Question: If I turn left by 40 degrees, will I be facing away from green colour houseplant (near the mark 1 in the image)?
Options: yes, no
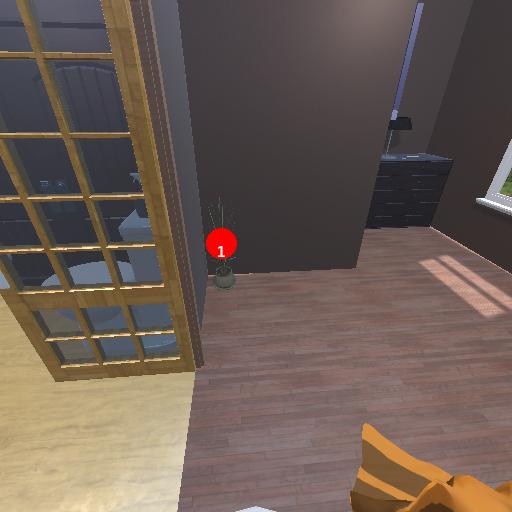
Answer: yes